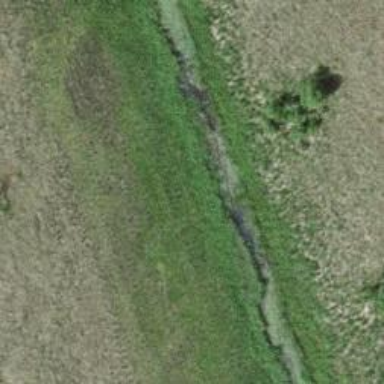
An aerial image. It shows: Ditch in the surroundings.